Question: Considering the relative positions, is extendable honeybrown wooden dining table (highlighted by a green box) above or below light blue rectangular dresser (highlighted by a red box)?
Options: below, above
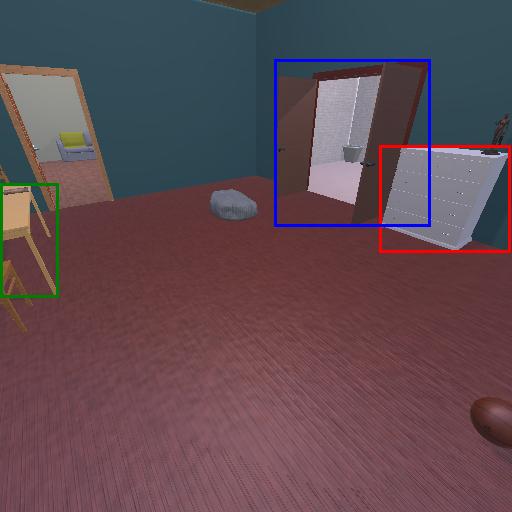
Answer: below